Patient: sex M, age 64
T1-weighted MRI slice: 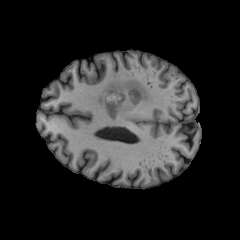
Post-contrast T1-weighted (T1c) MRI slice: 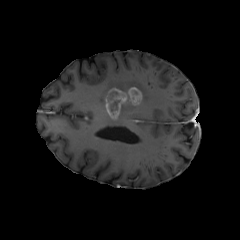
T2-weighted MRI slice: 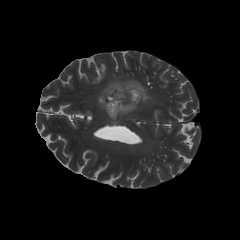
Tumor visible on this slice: yes
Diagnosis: Glioblastoma, IDH-wildtype
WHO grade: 4